Field crop: maize
Growth stage: 2
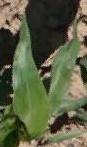
Species: maize